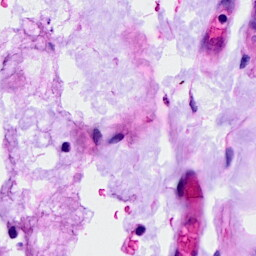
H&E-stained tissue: Ovarian